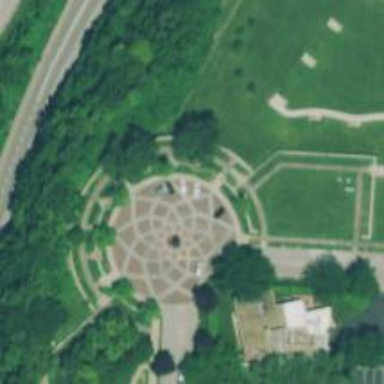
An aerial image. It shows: Memorial site with historic significance.